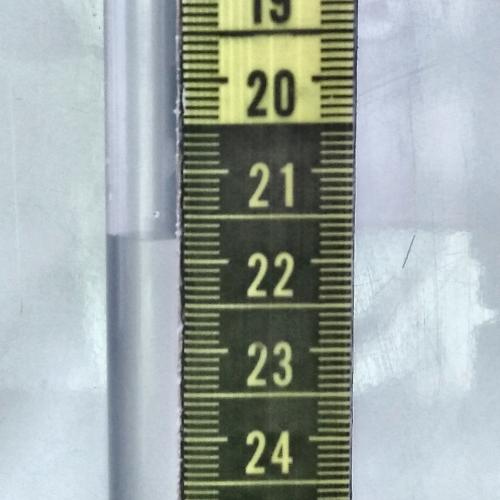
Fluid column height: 21.8 cm